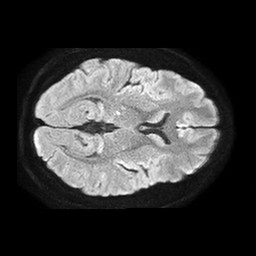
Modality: TRACE
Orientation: axial
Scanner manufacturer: philips
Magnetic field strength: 1.5 T
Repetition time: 4.6 s
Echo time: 0.08631 s